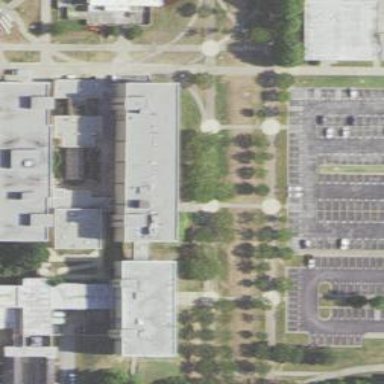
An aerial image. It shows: University building.